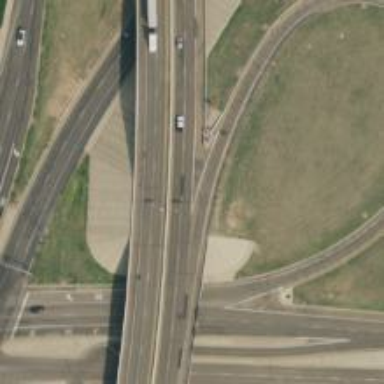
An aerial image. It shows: Secondary link road with bridge.